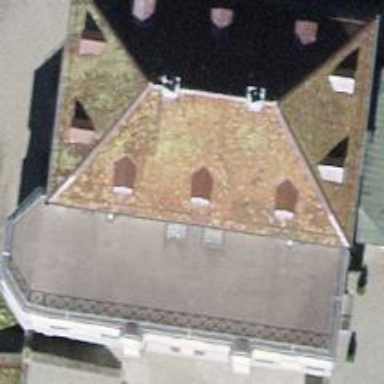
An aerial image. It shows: Historic stately castle building.